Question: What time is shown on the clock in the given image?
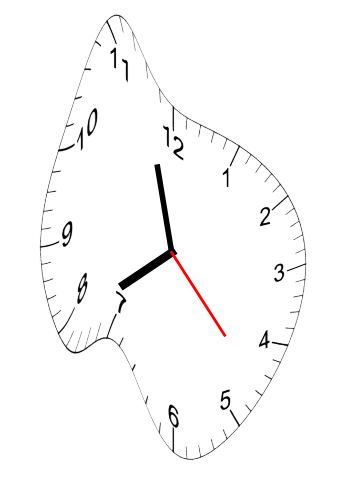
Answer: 07:57:23